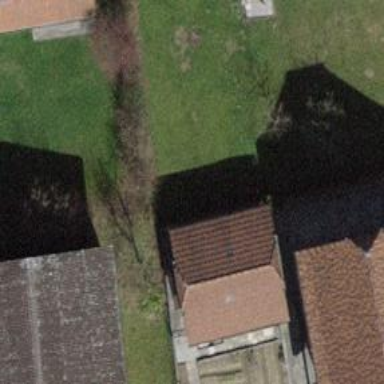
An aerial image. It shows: Building with tile roof.